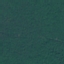
Label: Forest